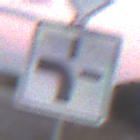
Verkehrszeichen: VerlaufVorfahrtsstrasse1
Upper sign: Vorfahrtsstrasse
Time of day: SunriseSunset
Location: Outdoor (Suburban)
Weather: PartlyCloudy
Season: NotSpecified
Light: Natural